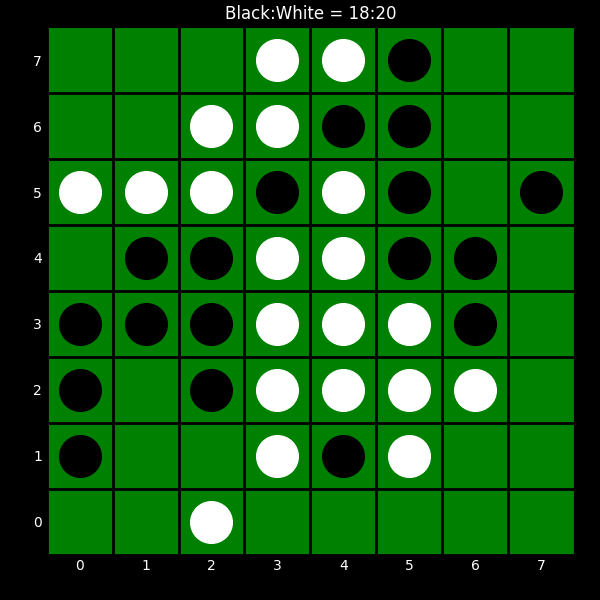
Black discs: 18
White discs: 20